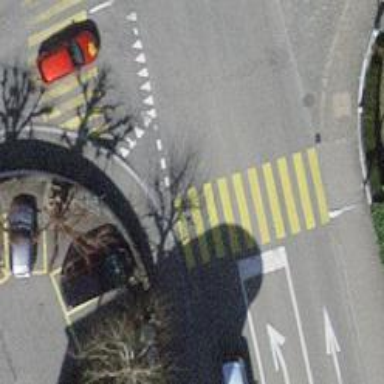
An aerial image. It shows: Zebra crossing on the road.